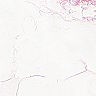
Metastatic tissue present: no